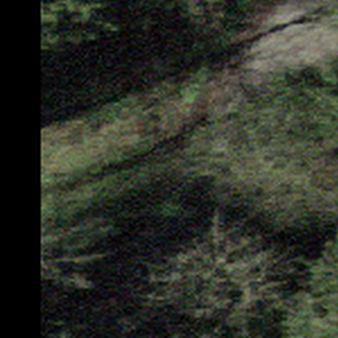
Label: other